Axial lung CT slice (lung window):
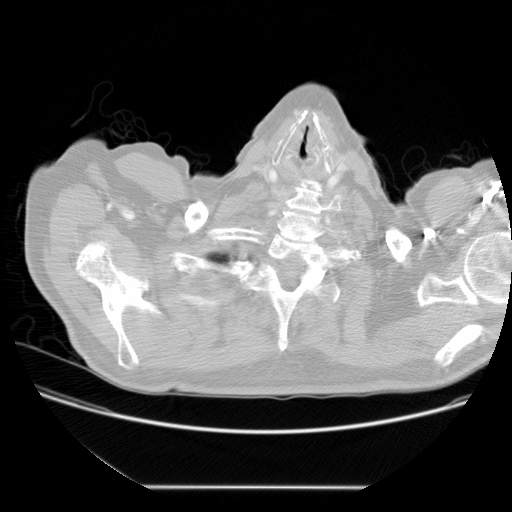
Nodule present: no